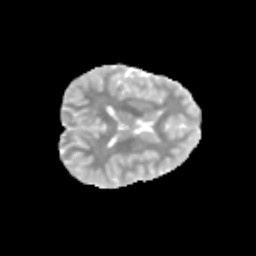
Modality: MD
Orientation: axial
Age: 12
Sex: female
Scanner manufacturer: siemens
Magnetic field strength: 3 T
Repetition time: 3.8 s
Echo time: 0.07 s